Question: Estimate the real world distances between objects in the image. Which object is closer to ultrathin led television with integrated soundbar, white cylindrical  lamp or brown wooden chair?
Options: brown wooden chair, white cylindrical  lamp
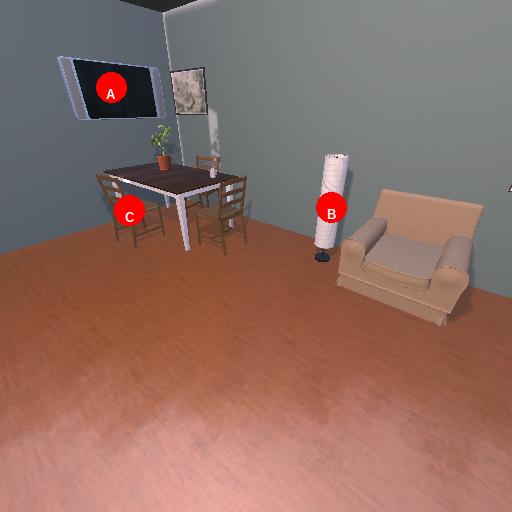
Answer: brown wooden chair